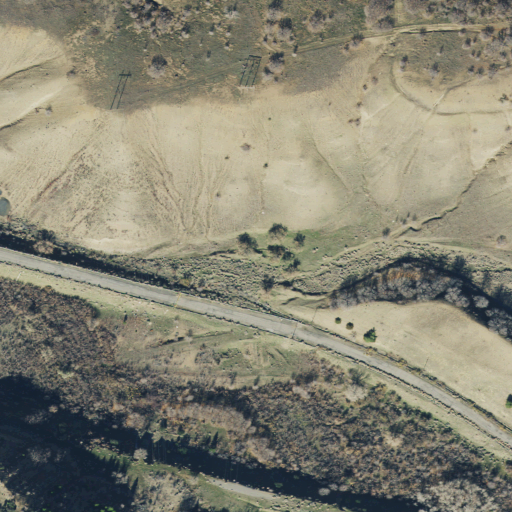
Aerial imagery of valley in Utah named Pole Canyon containing shrub, woody wetlands, and pasture